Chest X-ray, AP view. Patient: 62 years old, sex M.
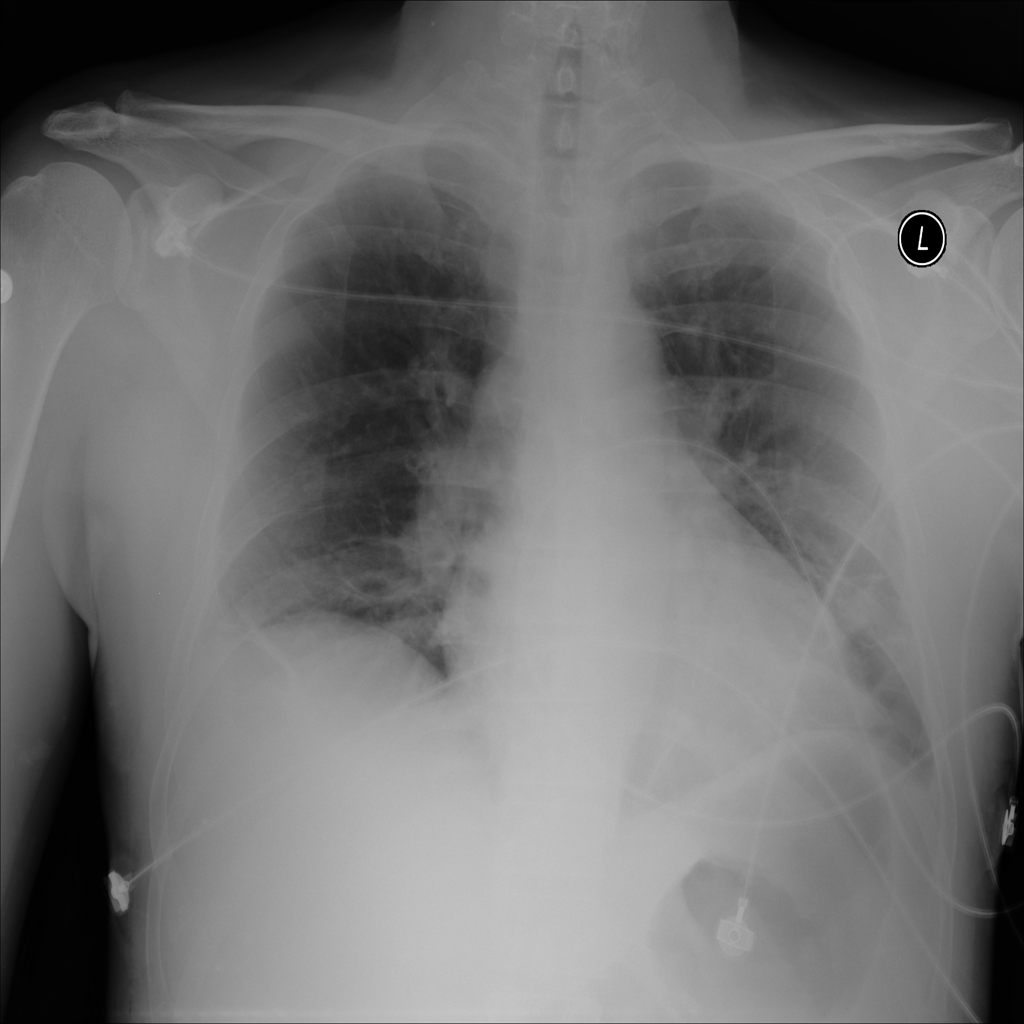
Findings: Atelectasis, Cardiomegaly